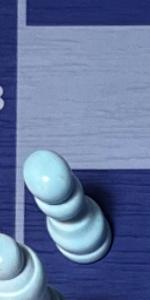
Label: Pawn_White